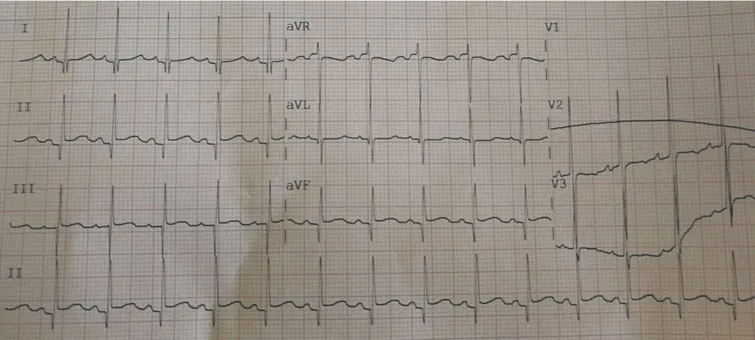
A full-lead ECG was monitored immediately after admission to the transplantation intensive care unit, showing ST-segment slight elevation in II, III, and aVF leads.
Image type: electrography (ekg)